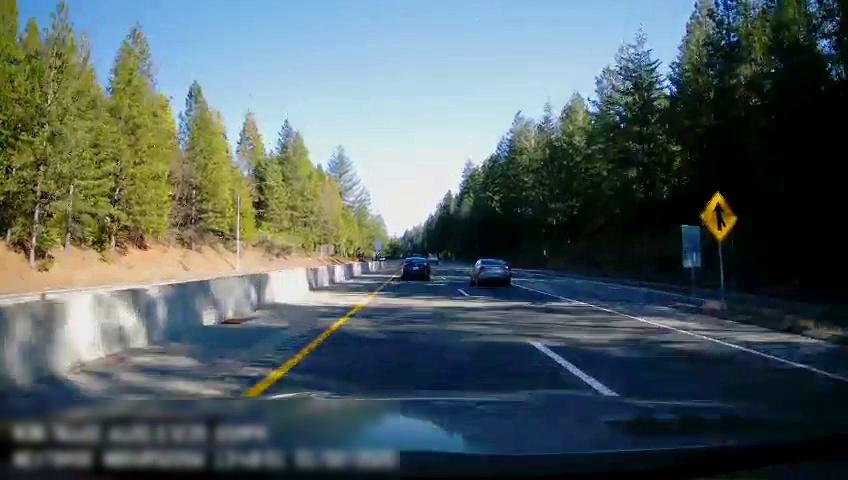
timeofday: Day
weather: Sunny
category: Drivable Space
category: Drivable Space
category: Vehicles | Car
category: Vehicles | Car
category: Lanes | Alternate Lane
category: Lanes | Alternate Lane
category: Lanes | Current Lane
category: Lanes | Current Lane
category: Traffic | Signs